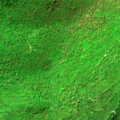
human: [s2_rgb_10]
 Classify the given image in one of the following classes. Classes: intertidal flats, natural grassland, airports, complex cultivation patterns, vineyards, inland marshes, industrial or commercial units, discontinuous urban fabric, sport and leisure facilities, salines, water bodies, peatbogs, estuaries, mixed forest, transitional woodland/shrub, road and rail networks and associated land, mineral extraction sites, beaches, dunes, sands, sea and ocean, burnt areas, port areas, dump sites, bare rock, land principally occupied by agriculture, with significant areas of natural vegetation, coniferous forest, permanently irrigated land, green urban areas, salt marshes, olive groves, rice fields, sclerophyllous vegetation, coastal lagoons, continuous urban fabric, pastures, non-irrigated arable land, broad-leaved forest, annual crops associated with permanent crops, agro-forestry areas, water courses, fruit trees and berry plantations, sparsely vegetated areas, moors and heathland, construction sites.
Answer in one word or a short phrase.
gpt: broad-leaved forest